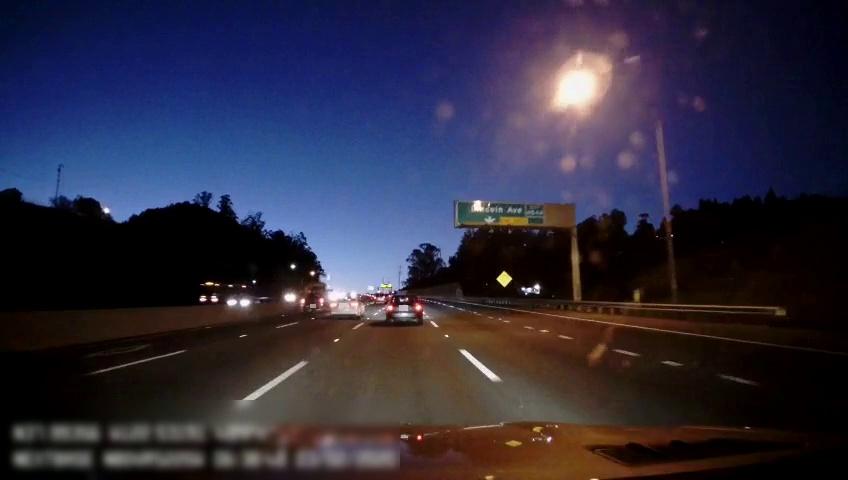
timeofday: Night
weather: Other
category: Drivable Space
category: Vehicles | SUV
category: Vehicles | Car
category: Vehicles | Truck
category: Vehicles | Car
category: Vehicles | Bus
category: Vehicles | Car
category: Vehicles | SUV
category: Lanes | Alternate Lane
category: Lanes | Alternate Lane
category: Lanes | Current Lane
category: Lanes | Current Lane
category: Lanes | Alternate Lane
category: Lanes | Alternate Lane
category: Traffic | Signs
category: Traffic | Signs